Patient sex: M
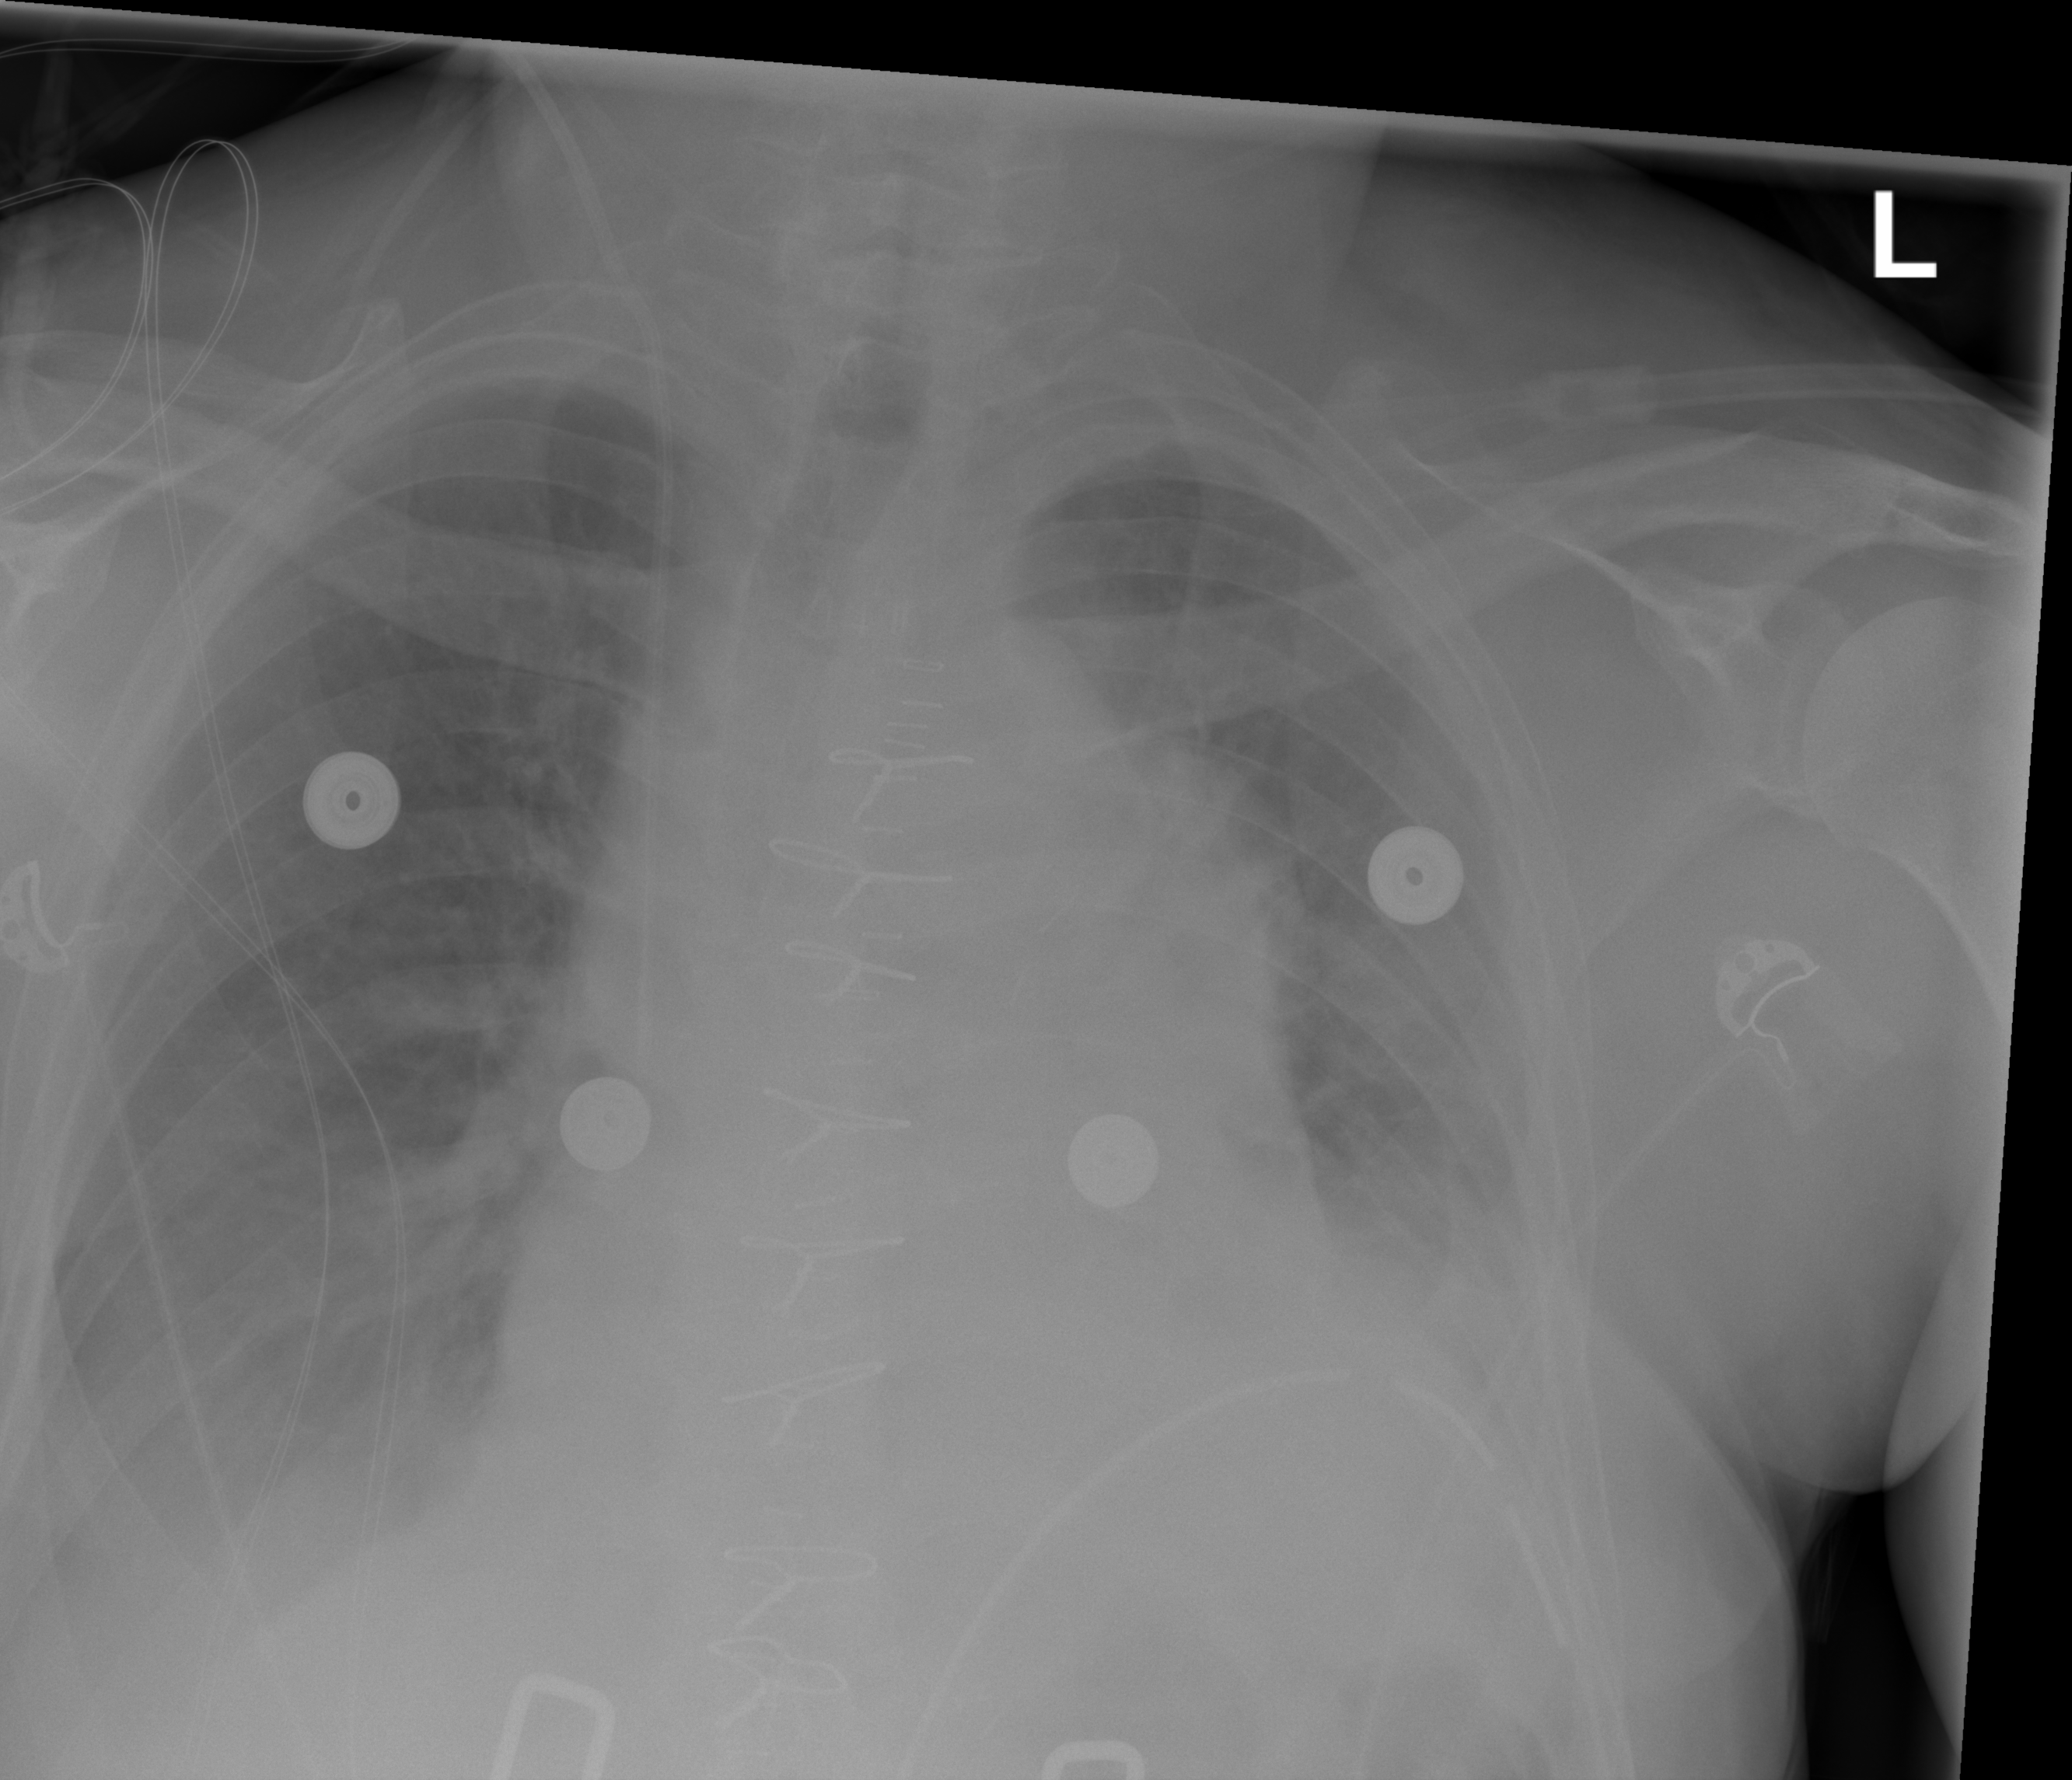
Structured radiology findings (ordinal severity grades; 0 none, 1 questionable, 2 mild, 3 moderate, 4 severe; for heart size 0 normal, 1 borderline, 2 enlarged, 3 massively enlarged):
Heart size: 2
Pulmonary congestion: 2
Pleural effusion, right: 2
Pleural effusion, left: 2
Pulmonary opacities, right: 0
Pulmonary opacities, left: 0
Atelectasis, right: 2
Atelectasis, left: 2